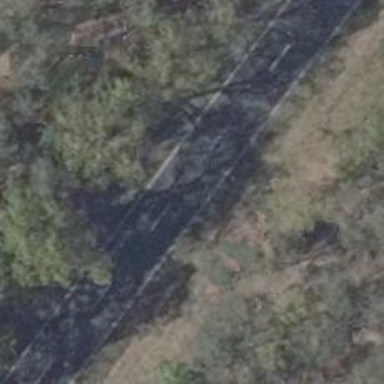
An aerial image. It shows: Secondary road with asphalt surface.